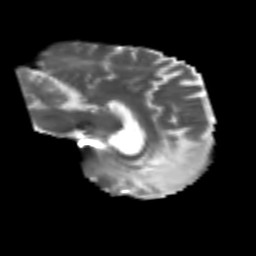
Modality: T2w
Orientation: sagittal
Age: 57
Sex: male
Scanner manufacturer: siemens
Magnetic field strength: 3 T
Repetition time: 4.987 s
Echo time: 0.0792 s